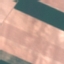
Land use / land cover: AnnualCrop